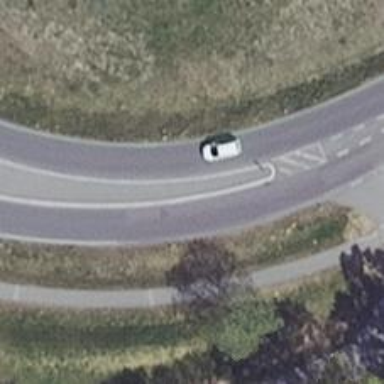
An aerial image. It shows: Tertiary road.